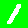
Digit: 1